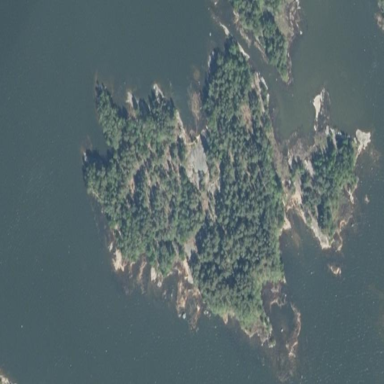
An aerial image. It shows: Islet.